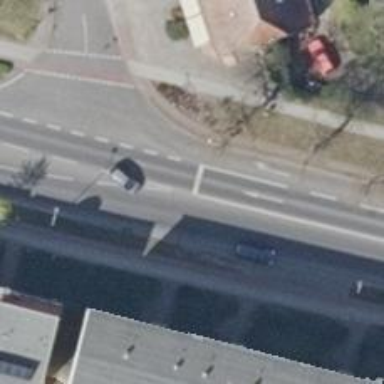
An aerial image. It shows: Road with traffic signals controlling the flow of traffic.